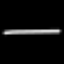
Label: line